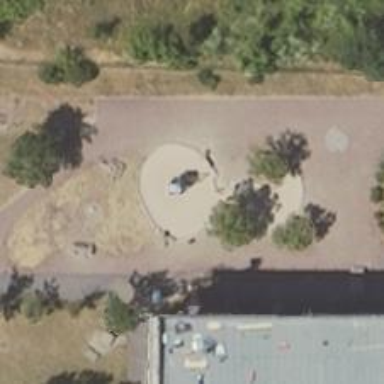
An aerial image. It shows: Playground area for leisure activities on the land.